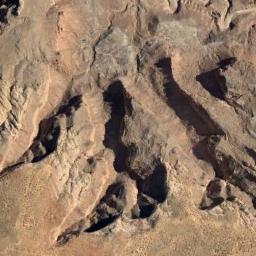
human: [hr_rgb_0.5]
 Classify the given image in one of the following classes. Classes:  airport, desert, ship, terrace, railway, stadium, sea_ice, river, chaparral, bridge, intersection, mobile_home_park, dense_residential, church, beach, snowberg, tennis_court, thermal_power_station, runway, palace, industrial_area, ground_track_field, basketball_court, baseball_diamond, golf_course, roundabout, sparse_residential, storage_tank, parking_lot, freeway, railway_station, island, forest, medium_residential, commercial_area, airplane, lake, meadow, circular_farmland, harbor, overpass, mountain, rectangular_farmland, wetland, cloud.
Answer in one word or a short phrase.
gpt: mountain